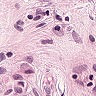
Metastatic tissue present: yes